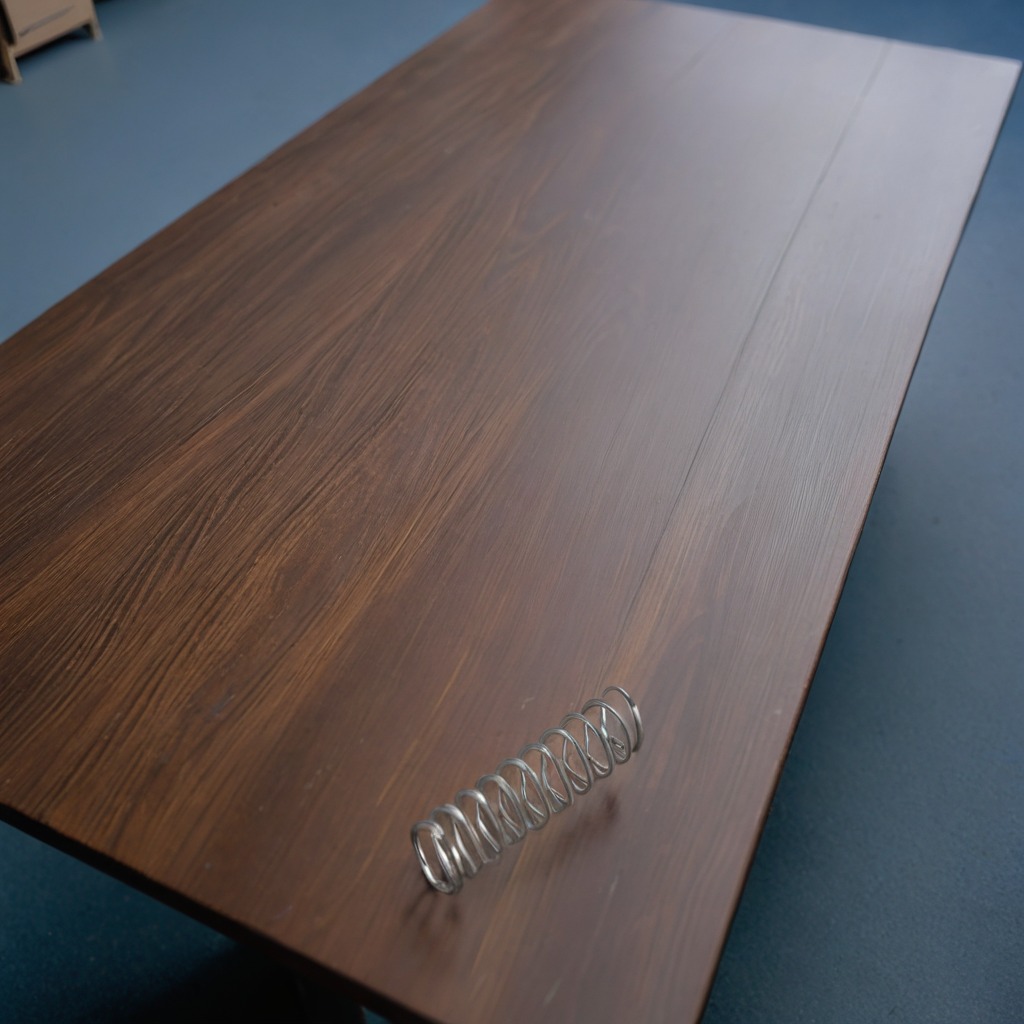
A coiled metal spring is lying on a table.